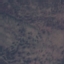
Label: HerbaceousVegetation